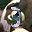
Label: 3